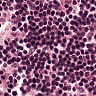
Metastatic tissue present: no